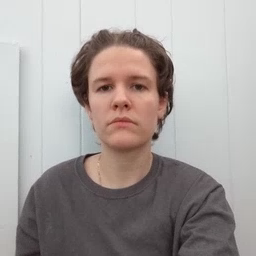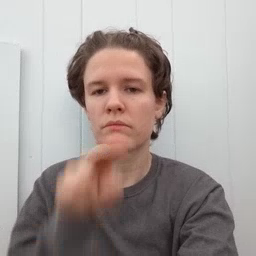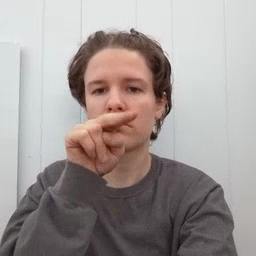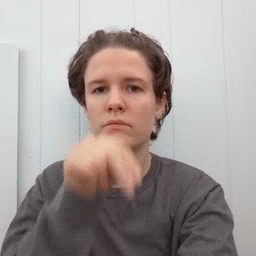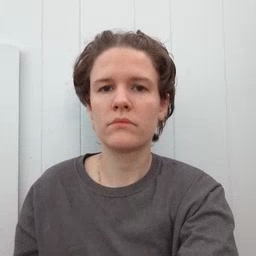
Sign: tongue